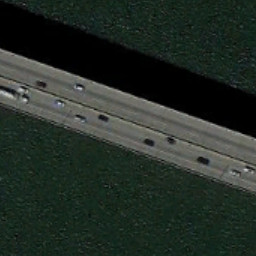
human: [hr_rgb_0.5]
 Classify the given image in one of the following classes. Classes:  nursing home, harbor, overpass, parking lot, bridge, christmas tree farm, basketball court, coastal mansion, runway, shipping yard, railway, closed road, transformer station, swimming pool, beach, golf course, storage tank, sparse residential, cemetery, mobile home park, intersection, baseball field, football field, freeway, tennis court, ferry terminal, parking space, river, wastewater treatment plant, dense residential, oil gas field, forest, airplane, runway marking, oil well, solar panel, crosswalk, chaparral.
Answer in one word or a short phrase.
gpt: bridge